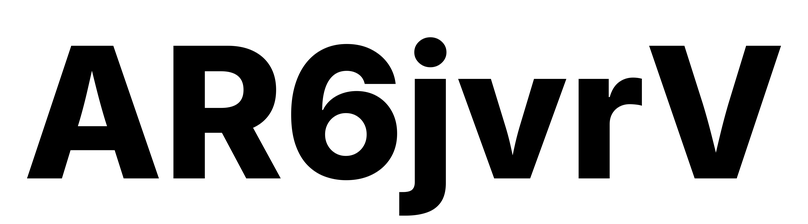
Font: Inter_ExtraBold